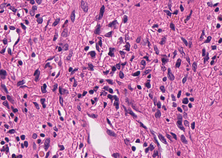
Tumor epithelial tissue: no
Tumor-associated stroma tissue: yes
Normal tissue: no